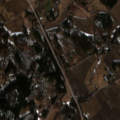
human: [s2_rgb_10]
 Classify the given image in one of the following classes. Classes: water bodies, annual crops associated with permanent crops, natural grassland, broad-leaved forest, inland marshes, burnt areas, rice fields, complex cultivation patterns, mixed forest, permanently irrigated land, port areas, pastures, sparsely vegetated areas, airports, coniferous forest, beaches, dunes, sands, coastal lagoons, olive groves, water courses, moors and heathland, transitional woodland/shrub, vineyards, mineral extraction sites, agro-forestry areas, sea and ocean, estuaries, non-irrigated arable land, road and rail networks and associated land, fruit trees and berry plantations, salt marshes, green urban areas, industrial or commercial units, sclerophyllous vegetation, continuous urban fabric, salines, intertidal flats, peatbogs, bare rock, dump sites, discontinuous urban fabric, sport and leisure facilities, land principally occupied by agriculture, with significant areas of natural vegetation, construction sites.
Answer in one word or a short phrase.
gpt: discontinuous urban fabric, land principally occupied by agriculture, with significant areas of natural vegetation, mixed forest